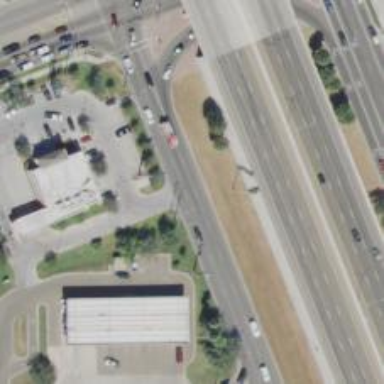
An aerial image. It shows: Secondary road with frontage road.